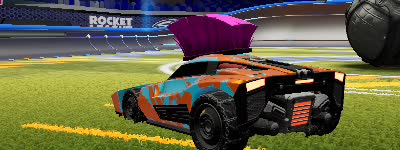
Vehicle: breakout